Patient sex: M
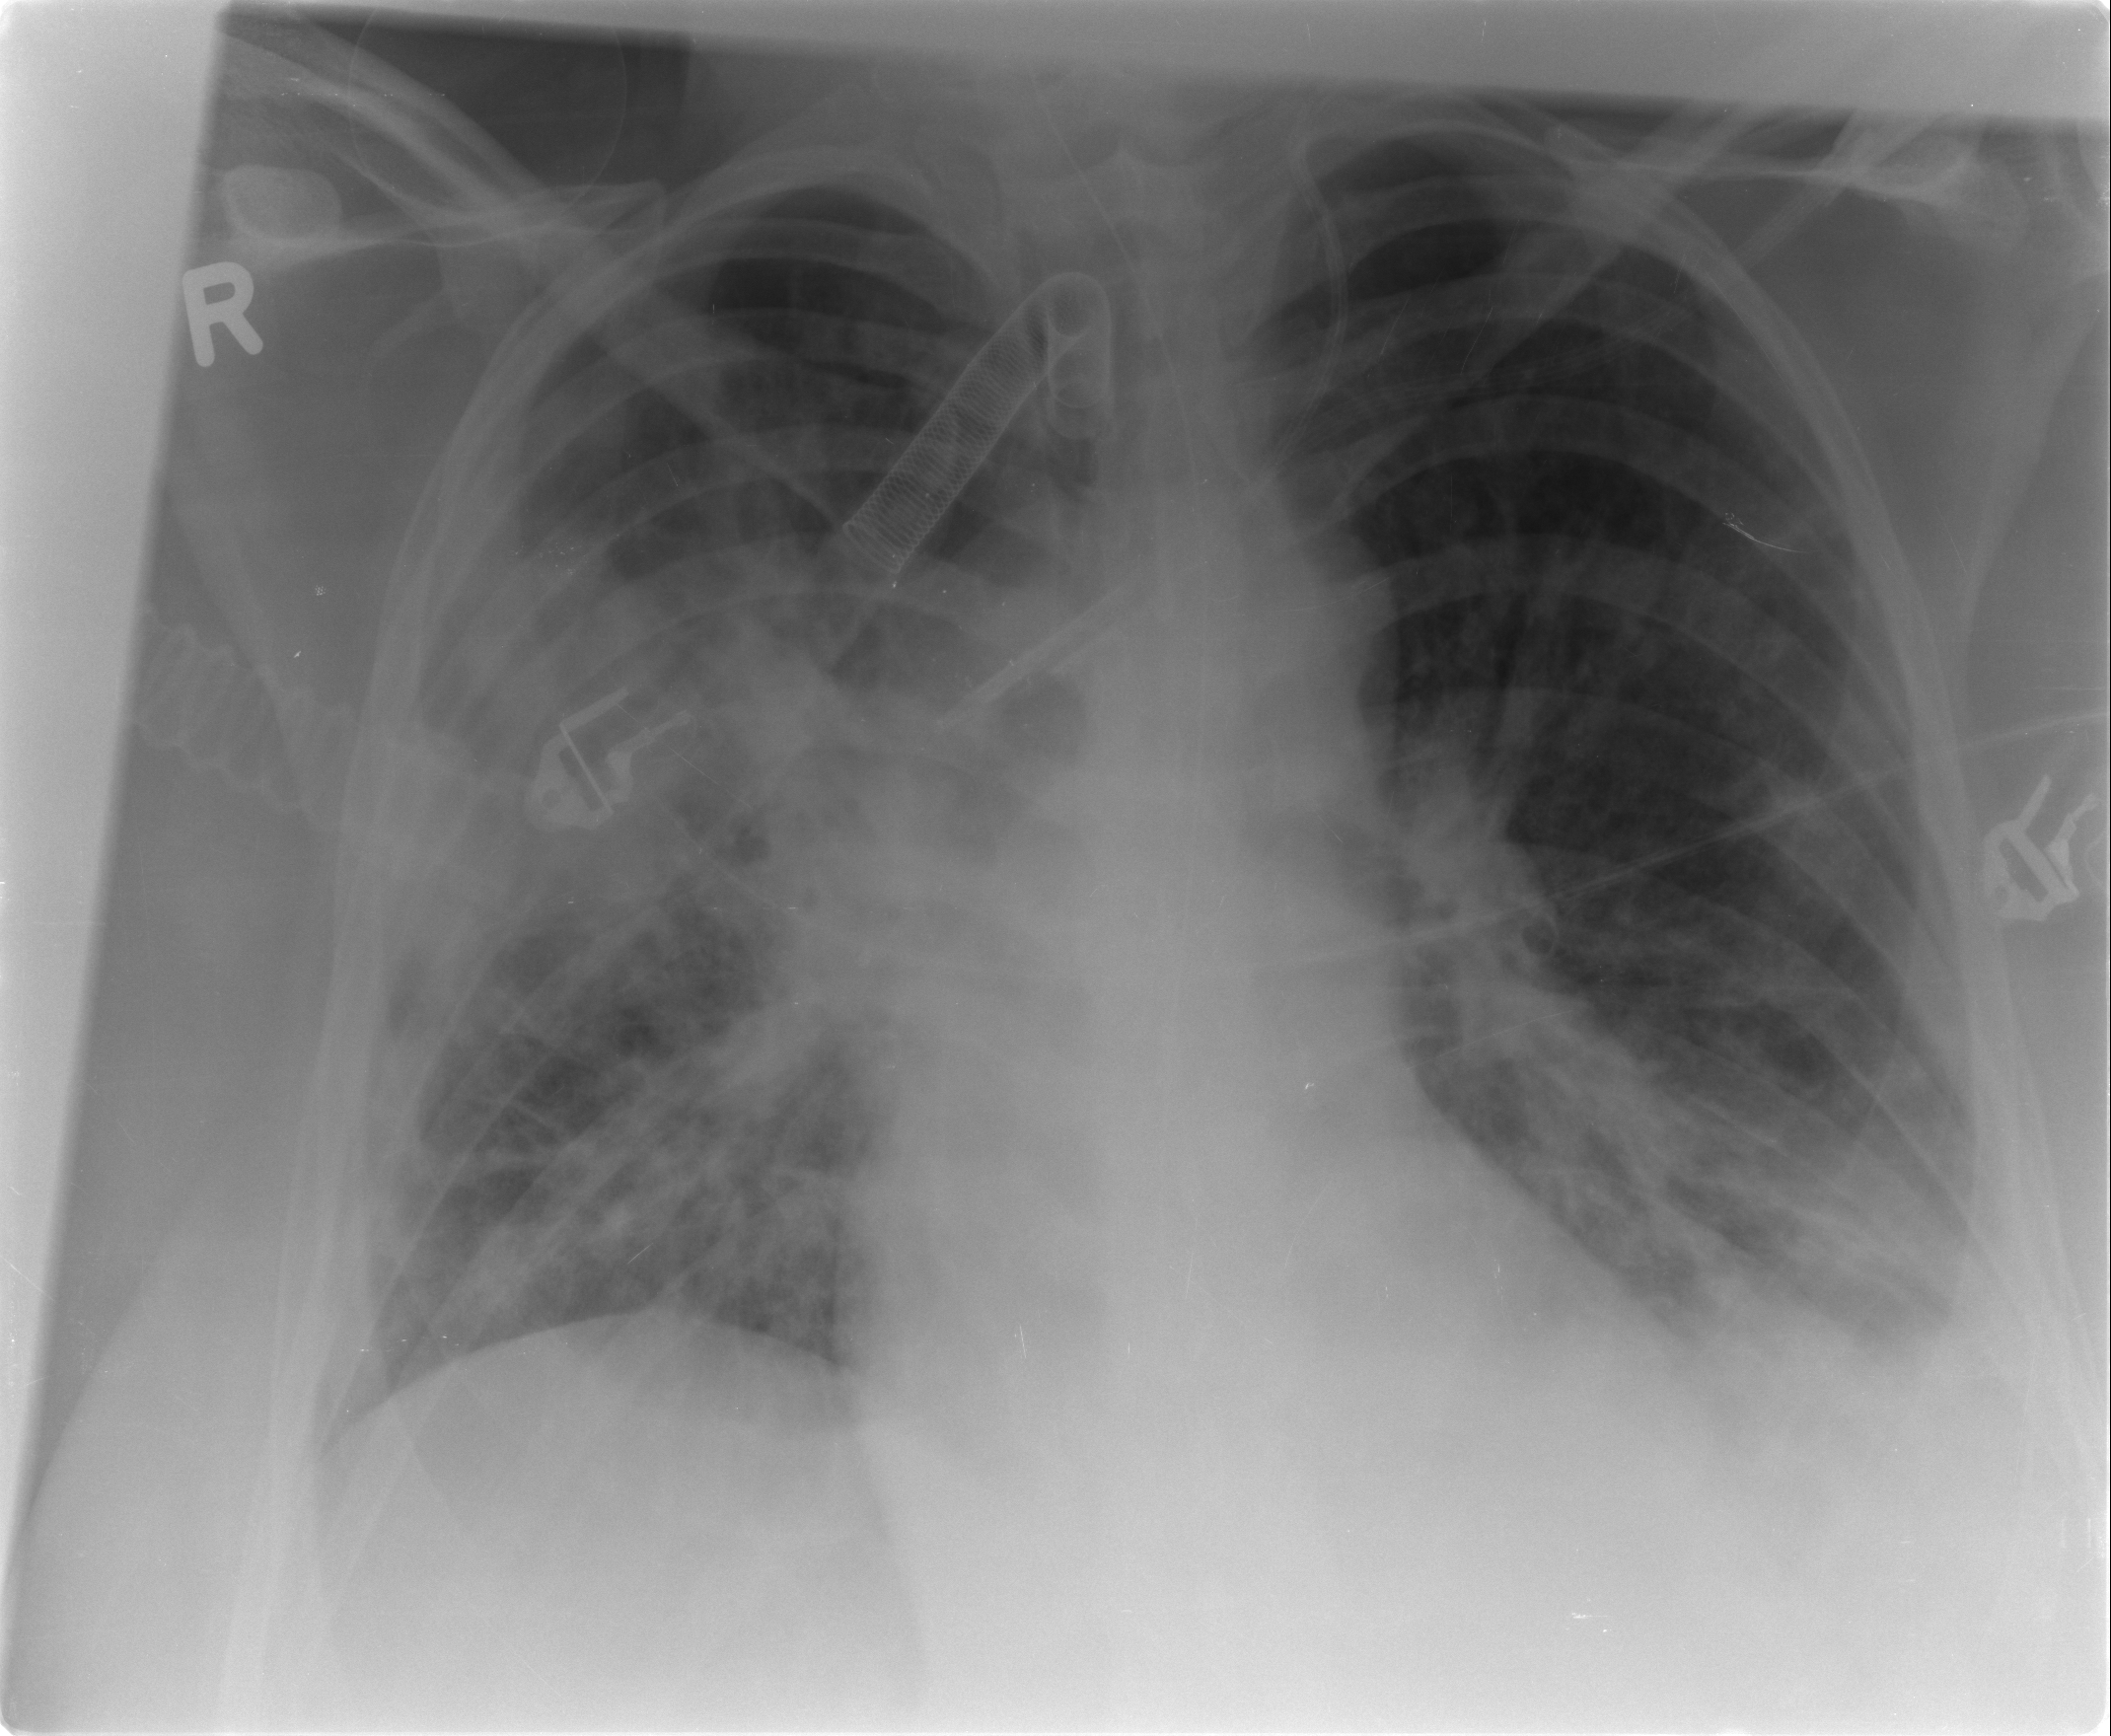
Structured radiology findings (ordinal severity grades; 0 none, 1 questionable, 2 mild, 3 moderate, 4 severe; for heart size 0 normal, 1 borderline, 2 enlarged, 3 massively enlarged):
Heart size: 1
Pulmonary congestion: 2
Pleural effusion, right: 1
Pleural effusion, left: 2
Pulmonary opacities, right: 3
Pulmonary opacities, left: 3
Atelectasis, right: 3
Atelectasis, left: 2